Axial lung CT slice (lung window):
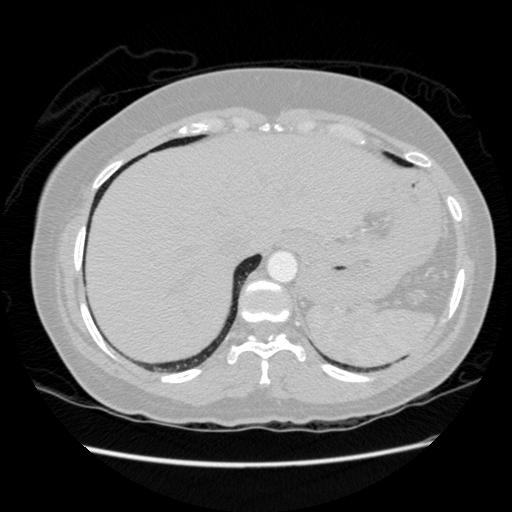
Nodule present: no